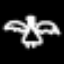
Label: angel